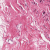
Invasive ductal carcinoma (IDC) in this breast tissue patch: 0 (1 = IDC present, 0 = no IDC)